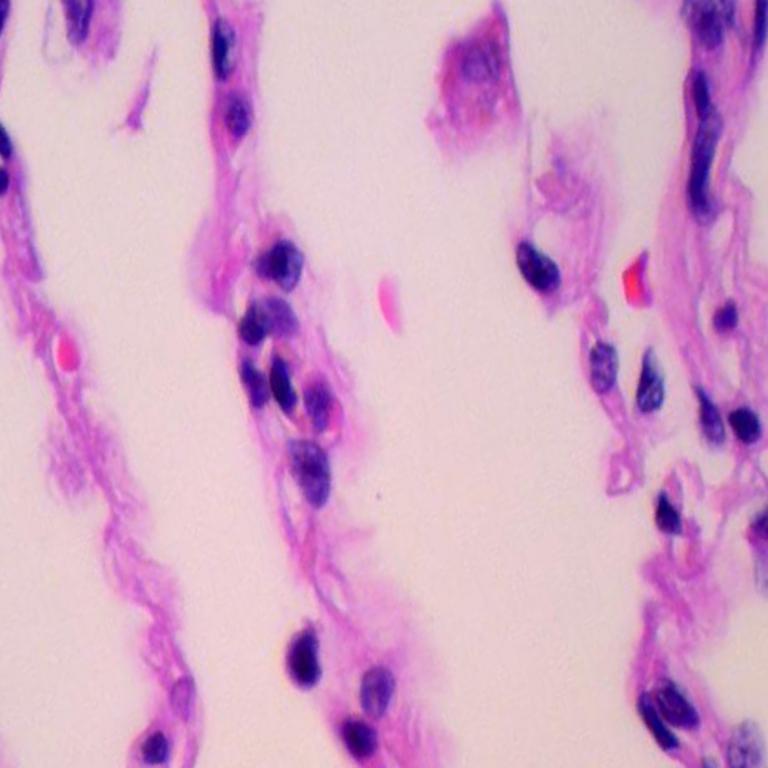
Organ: lung
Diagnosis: benign